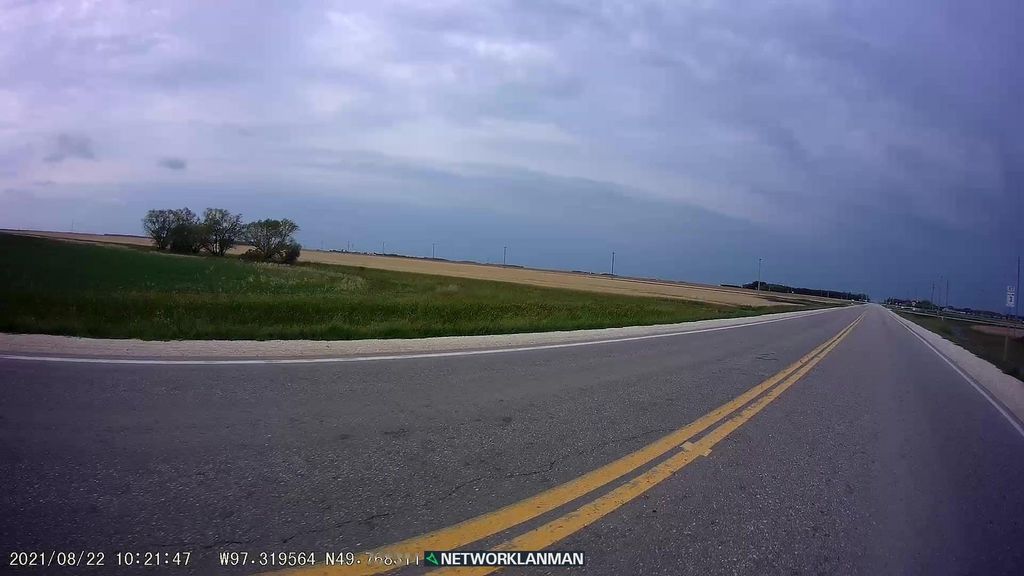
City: winnipeg